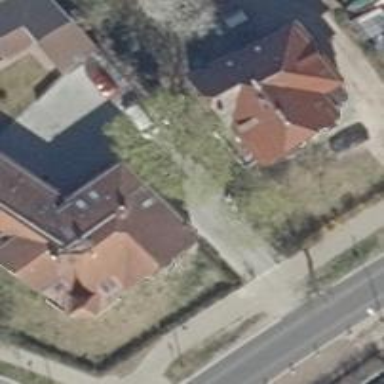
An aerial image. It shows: Half-hipped roof shape on the apartments building.